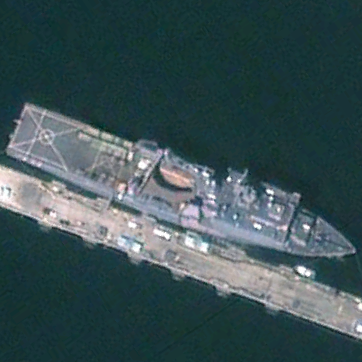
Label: combat